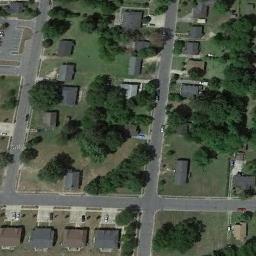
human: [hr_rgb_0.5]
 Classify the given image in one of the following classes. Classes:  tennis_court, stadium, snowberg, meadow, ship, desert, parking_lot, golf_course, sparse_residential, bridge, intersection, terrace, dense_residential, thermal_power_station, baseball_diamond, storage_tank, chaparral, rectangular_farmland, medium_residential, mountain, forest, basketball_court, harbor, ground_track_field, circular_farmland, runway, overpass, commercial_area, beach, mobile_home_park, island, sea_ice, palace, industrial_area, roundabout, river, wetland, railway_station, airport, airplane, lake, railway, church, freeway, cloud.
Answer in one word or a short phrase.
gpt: medium_residential